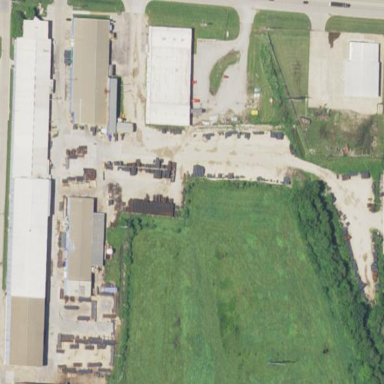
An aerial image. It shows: Industrial area.